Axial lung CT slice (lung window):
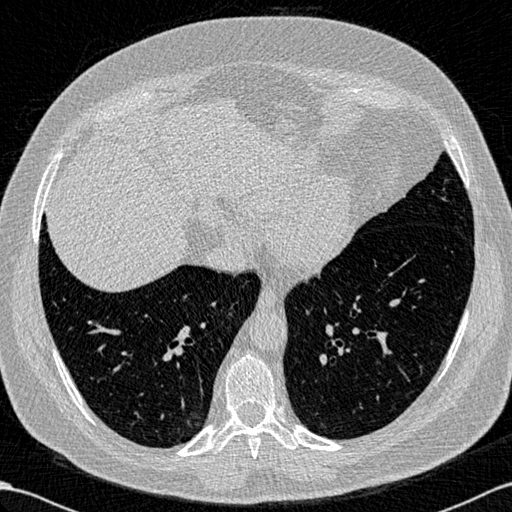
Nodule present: no